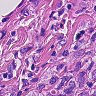
Metastatic tissue present: yes